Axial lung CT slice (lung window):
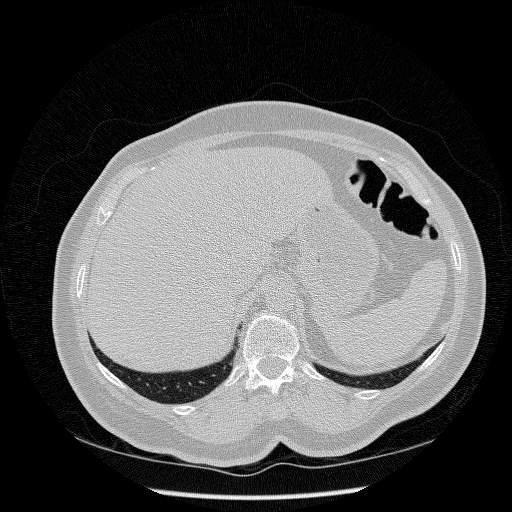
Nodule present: no